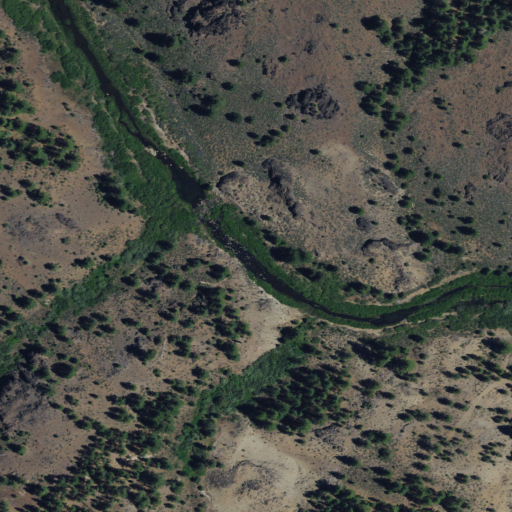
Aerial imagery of valley in California named Red Clover Valley containing shrub, woody wetlands, evergreen forest, and low intensity development